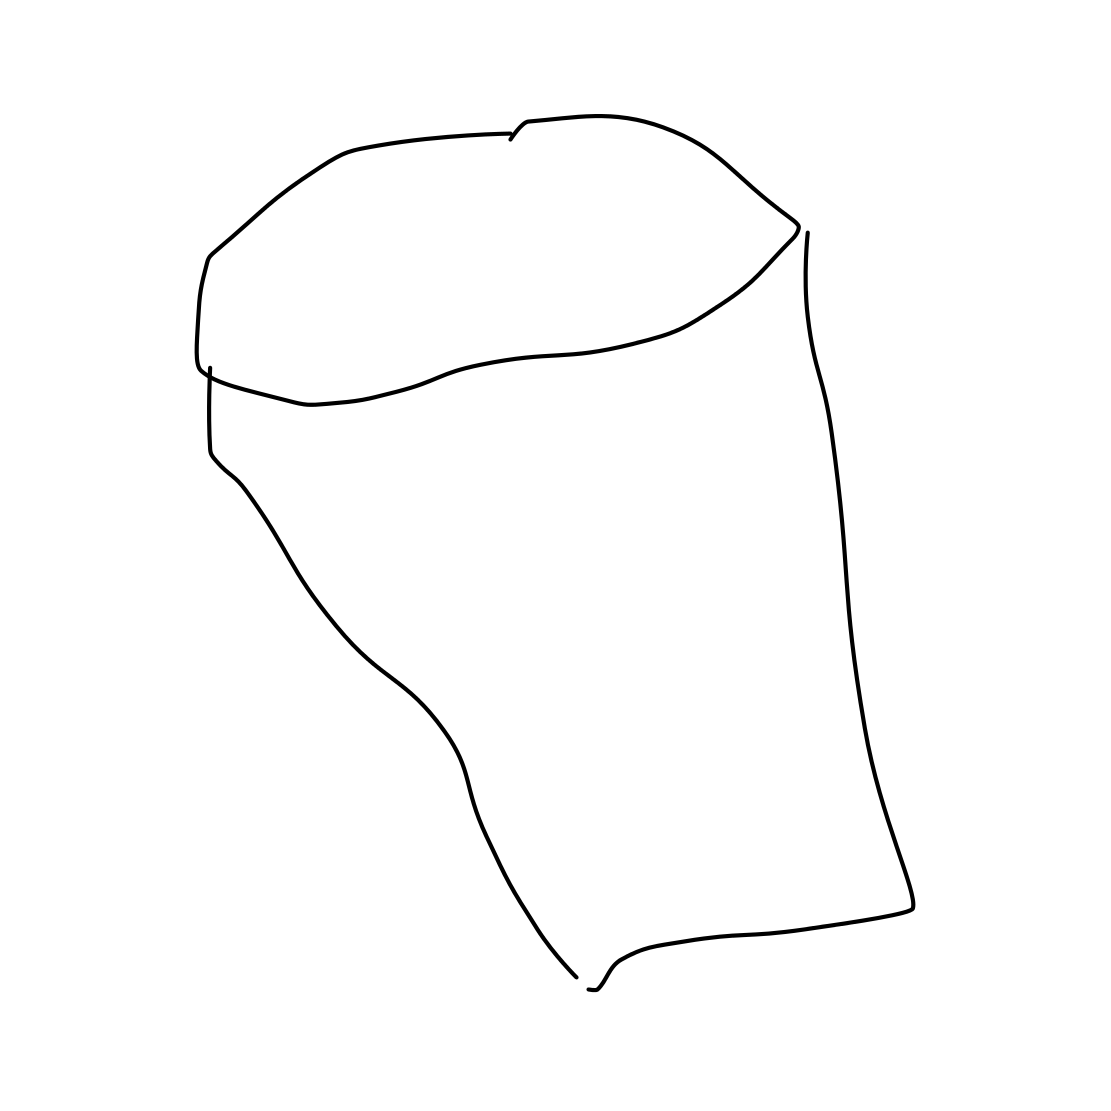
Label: cup